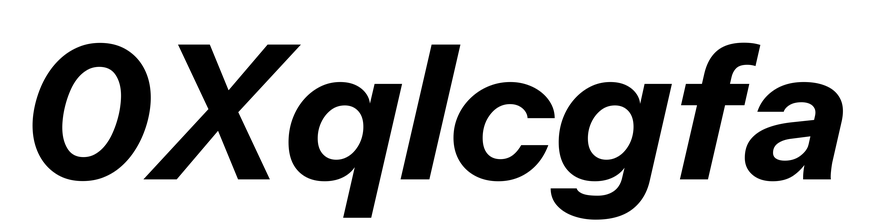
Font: InstrumentSans-Italic_Bold_Italic